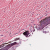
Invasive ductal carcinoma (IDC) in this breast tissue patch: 0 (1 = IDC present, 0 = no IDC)